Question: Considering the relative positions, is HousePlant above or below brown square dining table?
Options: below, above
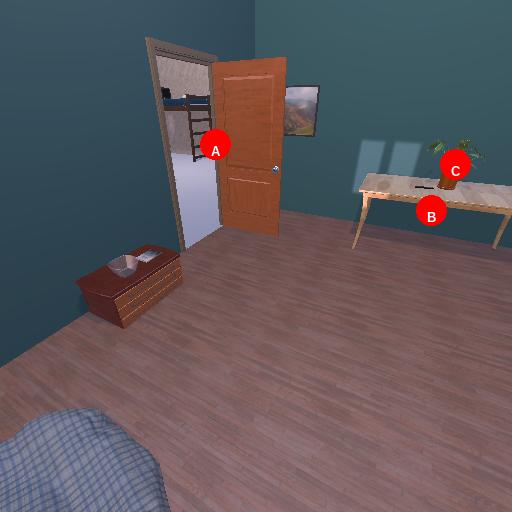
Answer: below